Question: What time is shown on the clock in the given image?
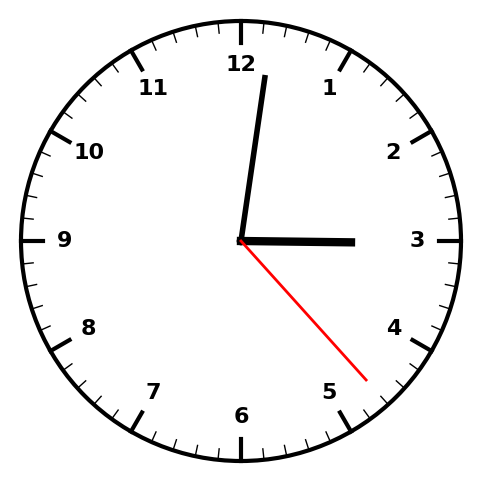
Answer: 03:01:23